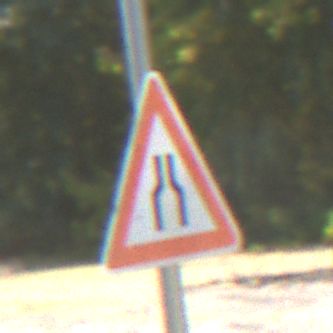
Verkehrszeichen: VerengteFahrbahn
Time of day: Midday
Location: Outdoor (Nature)
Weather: Clear
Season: Summer
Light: Natural